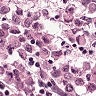
Metastatic tissue present: yes